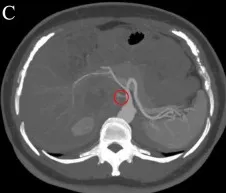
Contrast-enhanced computed tomography of abdomen and pelvis. There was an arterial vessel that originated from the aorta (red circle) supplying blood directly to the tumor.
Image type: radiology (ct)